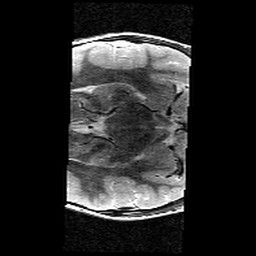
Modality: T2w
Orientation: axial
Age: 13
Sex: female
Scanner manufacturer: siemens
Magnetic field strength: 3 T
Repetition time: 9.23 s
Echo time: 0.067 s